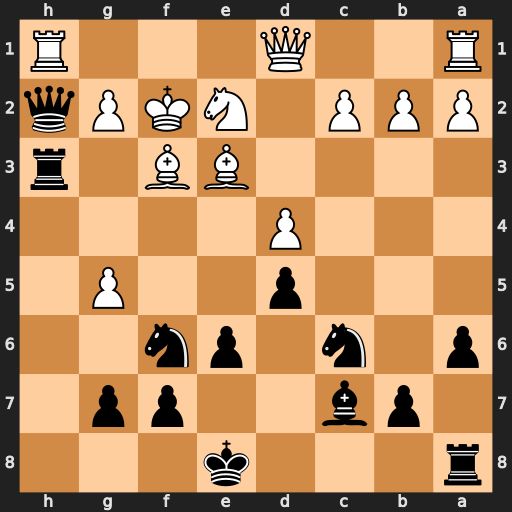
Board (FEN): r3k3/1pb2pp1/p1n1pn2/3p2P1/3P4/4BB1r/PPP1NKPq/R2Q3R
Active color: b
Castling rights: q
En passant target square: -
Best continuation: Ne4+ Bxe4 Bg3+ Kf1 Qxh1+